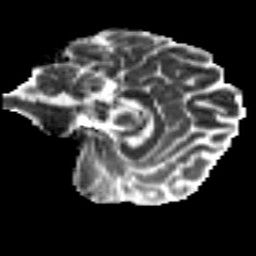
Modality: MD
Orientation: sagittal
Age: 24
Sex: female
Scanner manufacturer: siemens
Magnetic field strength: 3 T
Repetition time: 8.8 s
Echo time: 0.085 s